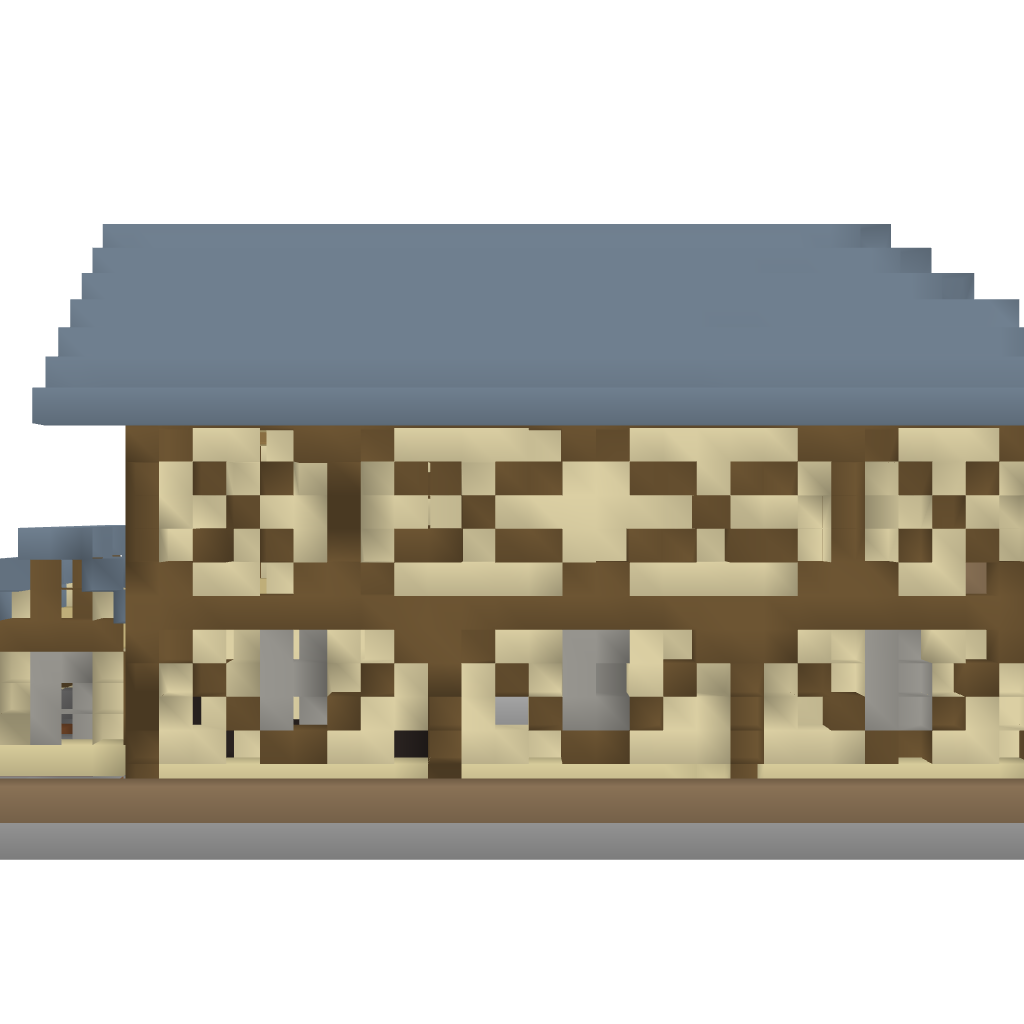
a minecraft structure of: House #4